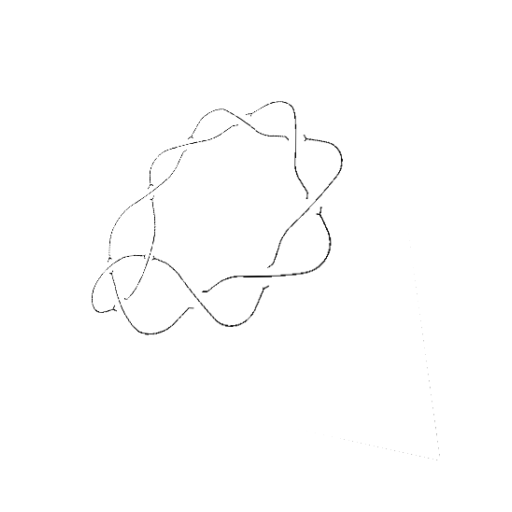
Crossing number: 10